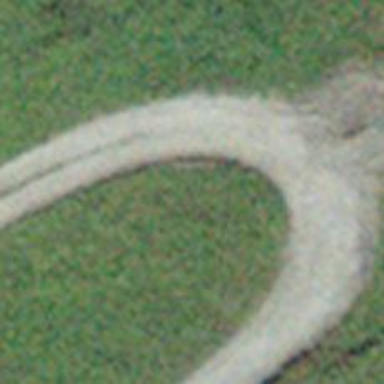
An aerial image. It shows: Downhill track with grade4 surface.